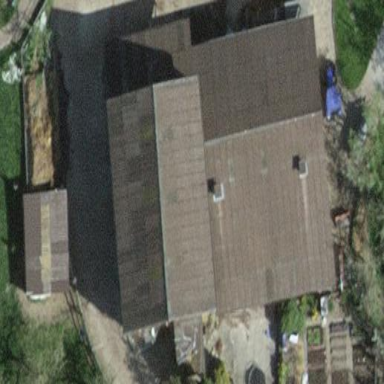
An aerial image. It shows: Barn.